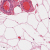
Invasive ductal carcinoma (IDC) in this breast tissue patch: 0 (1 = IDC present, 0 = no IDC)